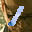
Label: 1